Field crop: maize
Growth stage: 2
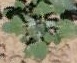
Species: chenopodium